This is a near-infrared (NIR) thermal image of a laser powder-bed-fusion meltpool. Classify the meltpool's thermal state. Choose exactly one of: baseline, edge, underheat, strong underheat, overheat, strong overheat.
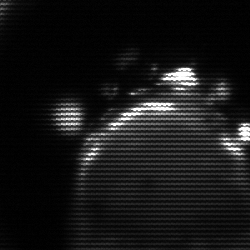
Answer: edge